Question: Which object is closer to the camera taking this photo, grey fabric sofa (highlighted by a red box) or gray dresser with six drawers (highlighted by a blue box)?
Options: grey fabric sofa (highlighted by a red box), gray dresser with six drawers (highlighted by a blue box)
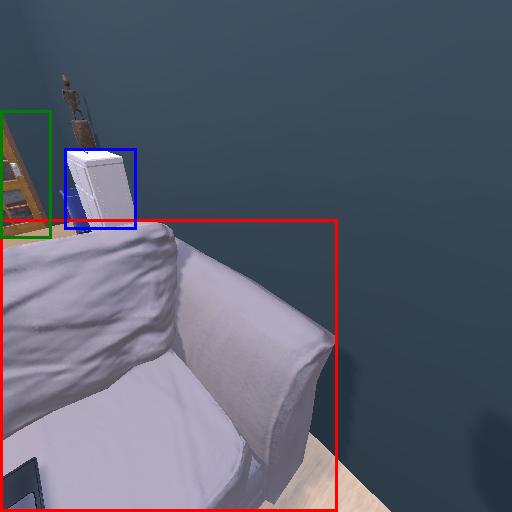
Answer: grey fabric sofa (highlighted by a red box)